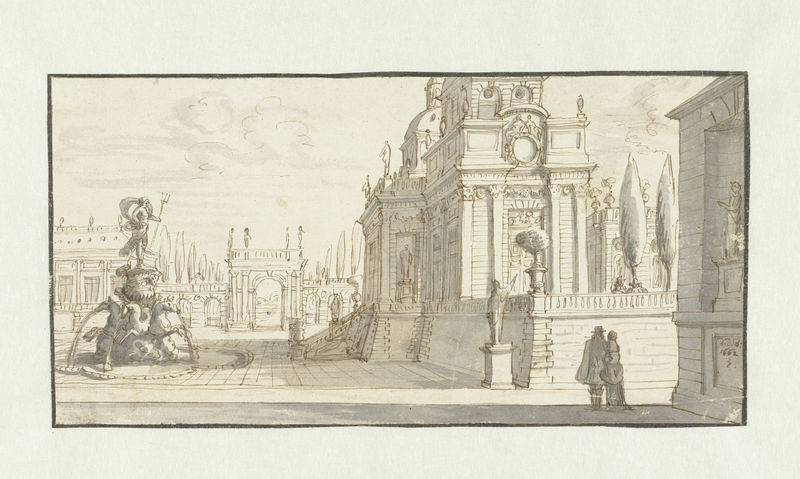
Titel: Plein voor een renaissancepaleis
Künstler: Daniël de Blieck
Standort: Amsterdam
Institution: Rijksmuseum
Schlagwörter: baum, feder, himmel, mann, wasser, wolken, bäume, menschen, stadt, frau, paris, skizze, zeichnung, gebäude, park, schloss, architektur, sockel, stein, paar, person, brunnen, pferde, garten, skulptur, statue, ansicht, bogen, perspektive, pflaster, platz, tor, bögen, torbogen, rom, skulpturen, mauern, gothik, standbild, triumpfbogen, bauwerk, palais, arc, neptun, dreizack, dreistab